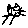
Label: cat